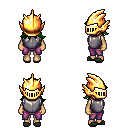
a pixel art fantasy rpg character, female body template, human, tanned skin, steel chest armor, magenta pants, green loose hair, gold helm, gray slippers, four views (front, back, left, right), 2x2 character sprite sheet, small pixel art, hard edges, no anti-aliasing